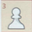
Piece: wP